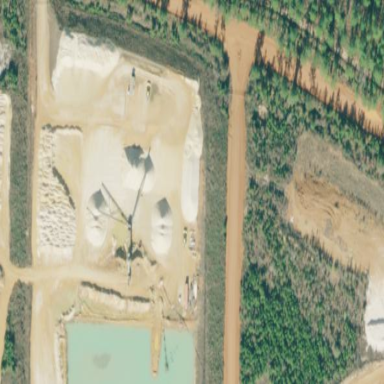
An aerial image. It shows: Quarry for sand extraction.